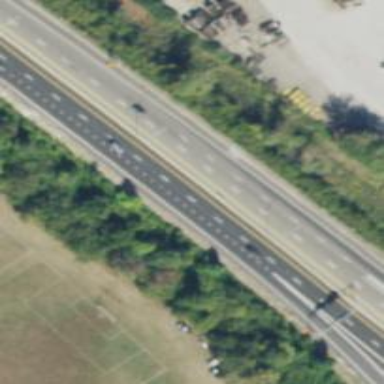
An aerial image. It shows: Motorway junction.